Field crop: maize
Growth stage: 2
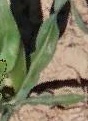
Species: maize